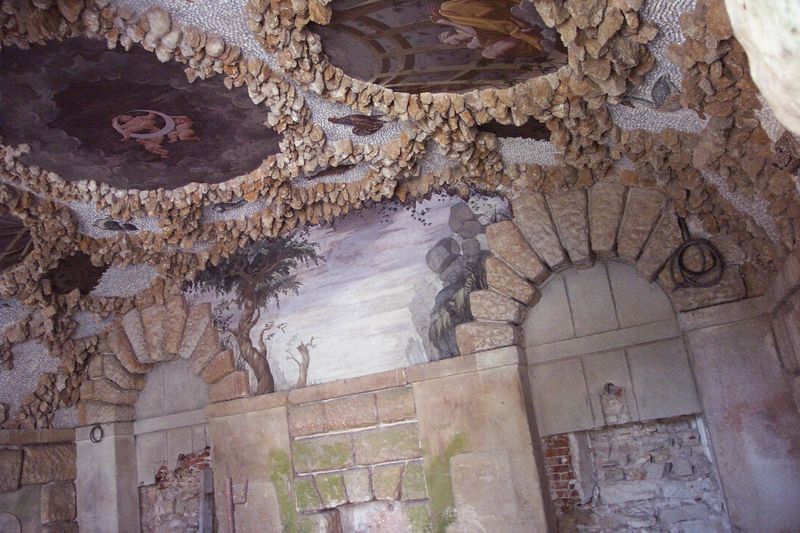
Titel: Schloss Fontainebleau unter Franz I.
Künstler: Gilles Le Breton
Standort: Fontainebleau, Schloss (EU - F)
Schlagwörter: baum, himmel, wasser, wolken, bäume, grün, landschaft, marmor, tür, park, parkanlage, schloss, alt, stein, steine, vögel, kirche, figur, decke, renaissance, engel, putto, ente, gans, bogen, gebirge, mauer, kuppel, stuck, mond, ruine, gewölbe, palast, torbogen, kabel, mosaik, grotte, florenz, deckengemälde, fresko, hahn, putten, putti, rinf, medici, deckenmalerei, entree, tropfsteine, sbäume, stseine, bruchsal, haghn